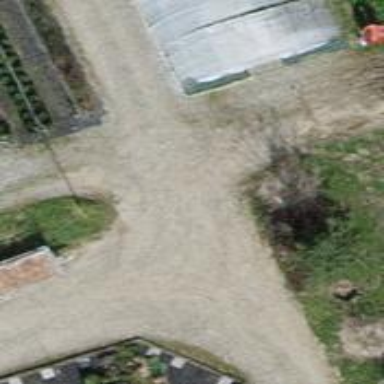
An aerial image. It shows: Unpaved driveway designated as service road.